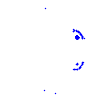
Particle: electron